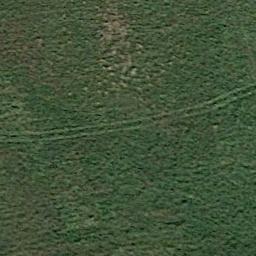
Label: meadow